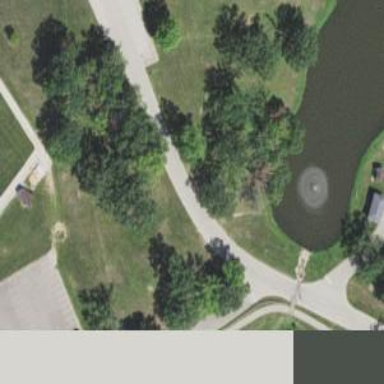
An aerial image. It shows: Disc golf basket.